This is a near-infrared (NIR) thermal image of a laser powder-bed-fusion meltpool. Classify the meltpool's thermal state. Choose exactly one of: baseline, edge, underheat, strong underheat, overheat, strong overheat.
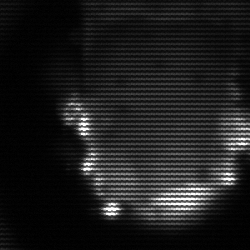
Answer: baseline